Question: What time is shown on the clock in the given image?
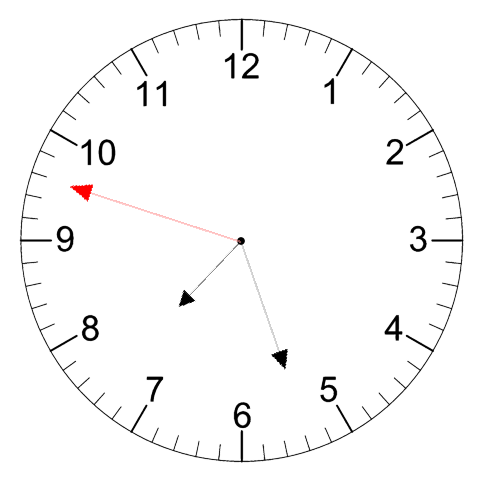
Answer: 07:26:48